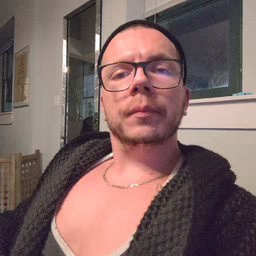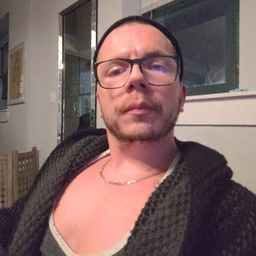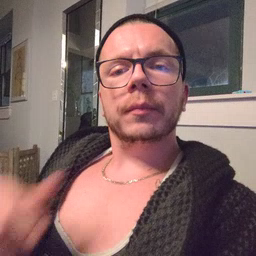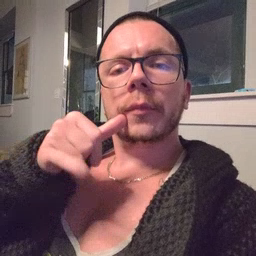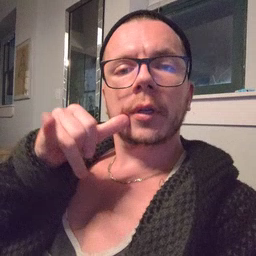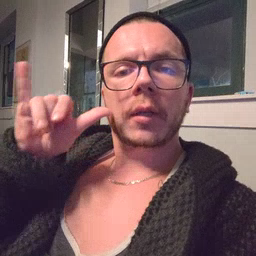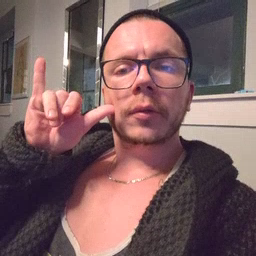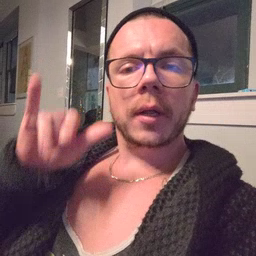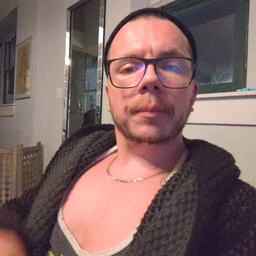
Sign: yesterday